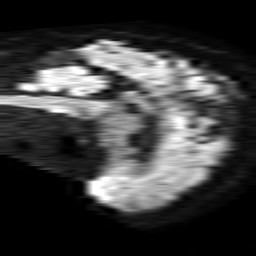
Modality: TRACE
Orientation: sagittal
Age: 43
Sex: male
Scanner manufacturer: philips
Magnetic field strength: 1.5 T
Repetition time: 4.6 s
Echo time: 0.09059 s